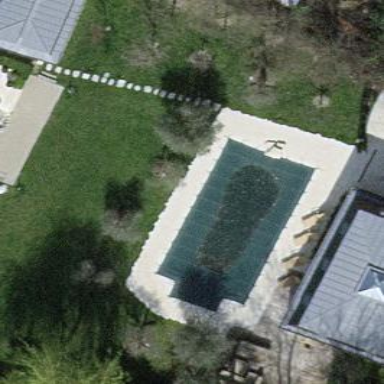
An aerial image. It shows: Swimming pool located in leisure land.